Field crop: maize
Growth stage: 1
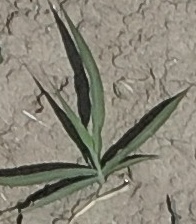
Species: sorghum